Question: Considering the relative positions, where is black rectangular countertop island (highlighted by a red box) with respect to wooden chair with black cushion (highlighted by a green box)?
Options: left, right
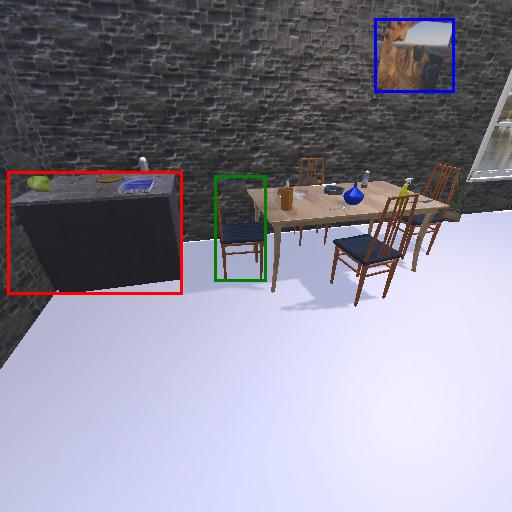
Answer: left